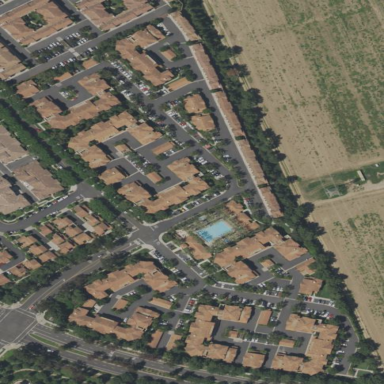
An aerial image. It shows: Residential area.